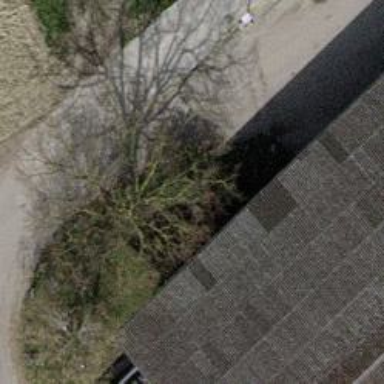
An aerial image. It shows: Single tag "natural: tree."